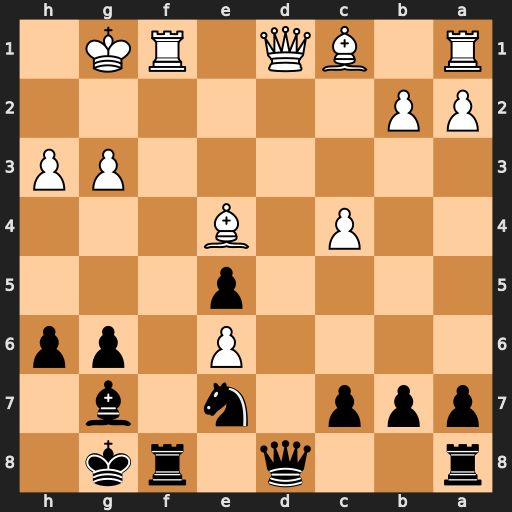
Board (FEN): r2q1rk1/ppp1n1b1/4P1pp/4p3/2P1B3/6PP/PP6/R1BQ1RK1
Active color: b
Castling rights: -
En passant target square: -
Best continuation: Rxf1+ Qxf1 Qd4+ Kg2 Qxe4+